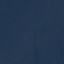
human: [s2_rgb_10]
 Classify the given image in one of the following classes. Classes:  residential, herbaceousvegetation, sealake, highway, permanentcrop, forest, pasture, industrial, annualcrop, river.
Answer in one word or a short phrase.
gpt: SeaLake